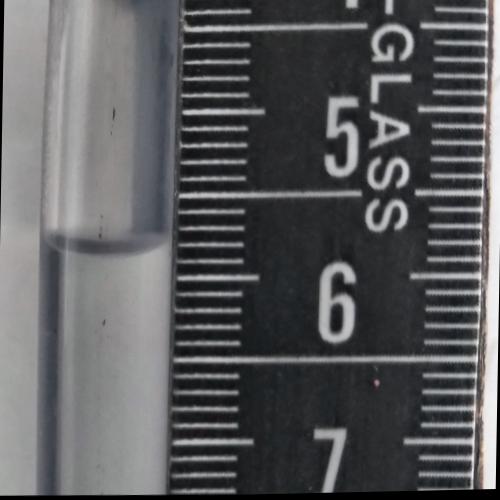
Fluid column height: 5.8 cm